Question: I'm using the facebook login with iOS following steps in this link <URL>
and it works well with me. I noticed that the login & logout background of the view is blue as the default of facebook. look to this image

Is it possible to change the color to be white, transparent or add background image?
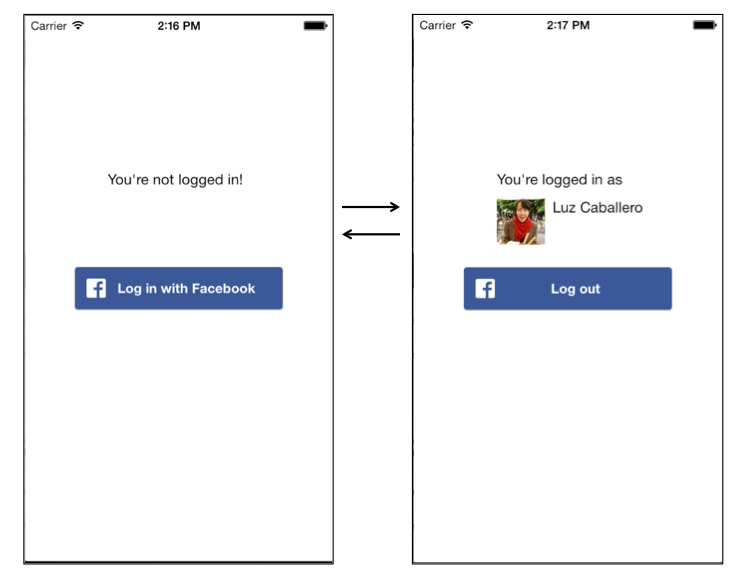
Answer: Yes, it is possible. Icon_login_facebook may be your custom image with needed size
'''
_loginView.frame = CGRectMake(320/2 - 93/2, self.view.frame.size.height -200, 93, 93);
for (id loginObject in _loginView.subviews)
{
if ([loginObject isKindOfClass:[UIButton class]])
{
UIButton * loginButton = loginObject;
UIImage *loginImage = [UIImage imageNamed:@"Icon_login_facebook"];
loginButton.alpha = 0.7;
[loginButton setBackgroundImage:loginImage forState:UIControlStateNormal];
[loginButton setBackgroundImage:nil forState:UIControlStateSelected];
[loginButton setBackgroundImage:nil forState:UIControlStateHighlighted];
[loginButton sizeToFit];
}
if ([loginObject isKindOfClass:[UILabel class]])
{
UILabel * loginLabel = loginObject;
loginLabel.text = @"";
loginLabel.frame = CGRectMake(0, 0, 0, 0);
}
}
'''